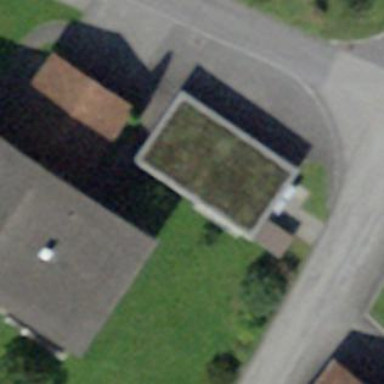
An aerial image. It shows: View of roof of building.